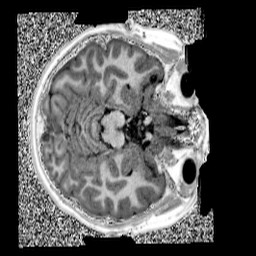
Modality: UNIT1
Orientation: axial
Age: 10
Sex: male
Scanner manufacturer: siemens
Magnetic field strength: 3 T
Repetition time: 4 s
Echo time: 0.00299 s